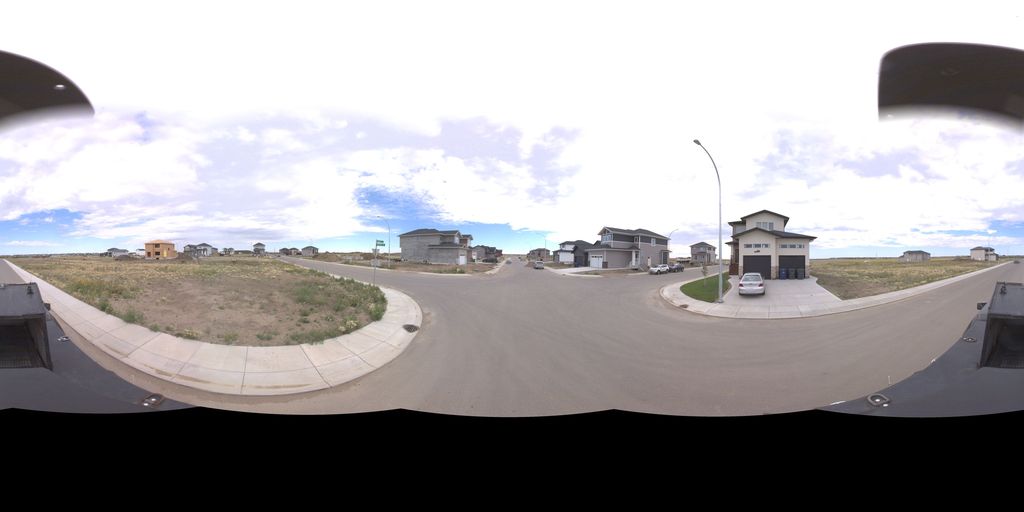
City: saskatoon